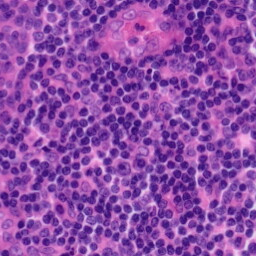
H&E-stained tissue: Tonsil